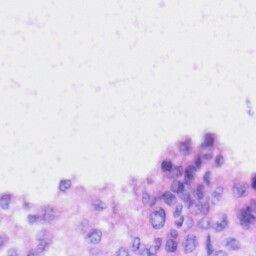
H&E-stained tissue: Liver